Question: Count the number of objects in the diagram.
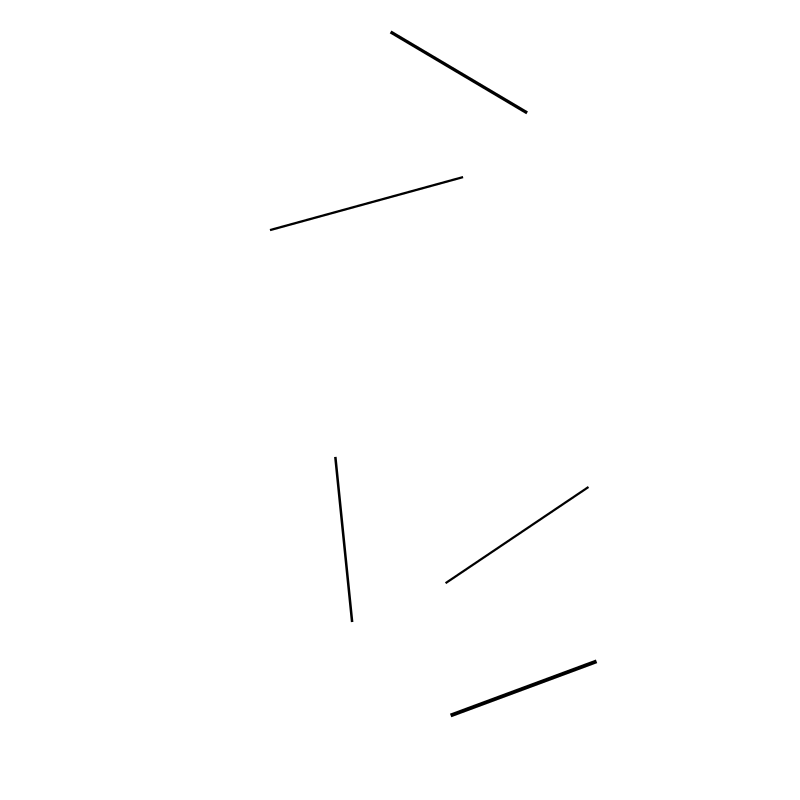
Answer: 5